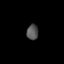
Tissue: lung
Cell type: Smooth muscle cells
Senescence score: 0.6839
Nuclear area (px): 176
Mean DAPI intensity: 83.597